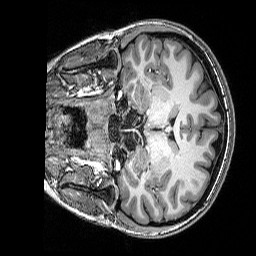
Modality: T1w
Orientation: coronal
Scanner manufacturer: siemens
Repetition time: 2.5 s
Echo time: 0.00341 s